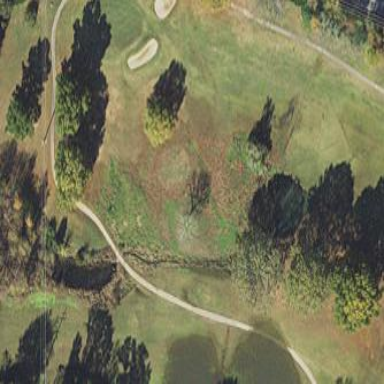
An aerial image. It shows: Water hazard on golf course. The hazard is natural water feature.